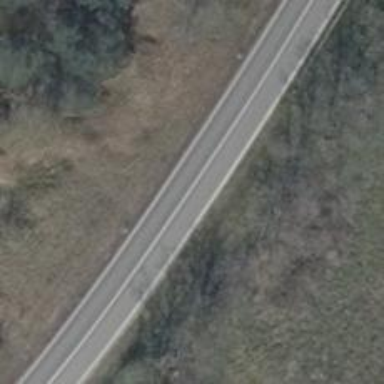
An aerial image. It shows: Secondary road with asphalt surface.